Interaction volume radius: 5 \u00c5
Interaction volume height: 15 \u00c5
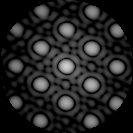
Disorder parameter: 0.05395